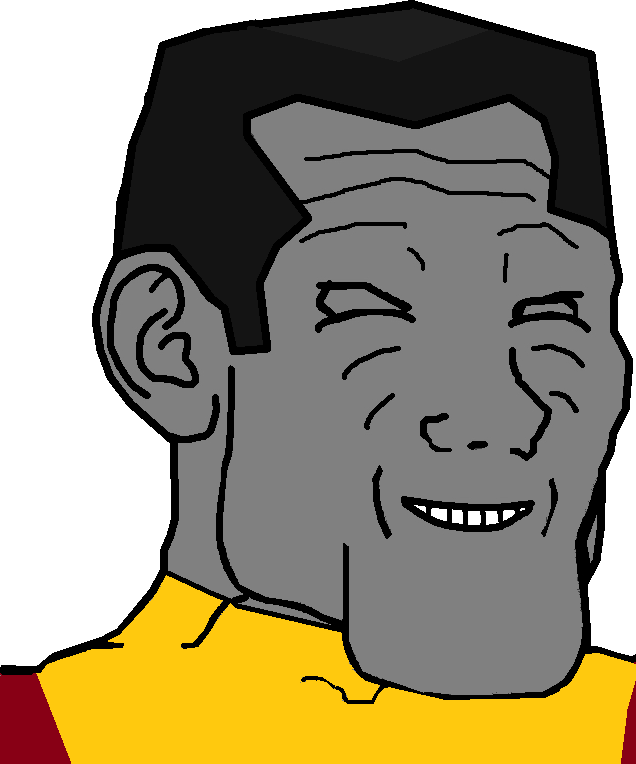
Label: 5_Grey_Chad